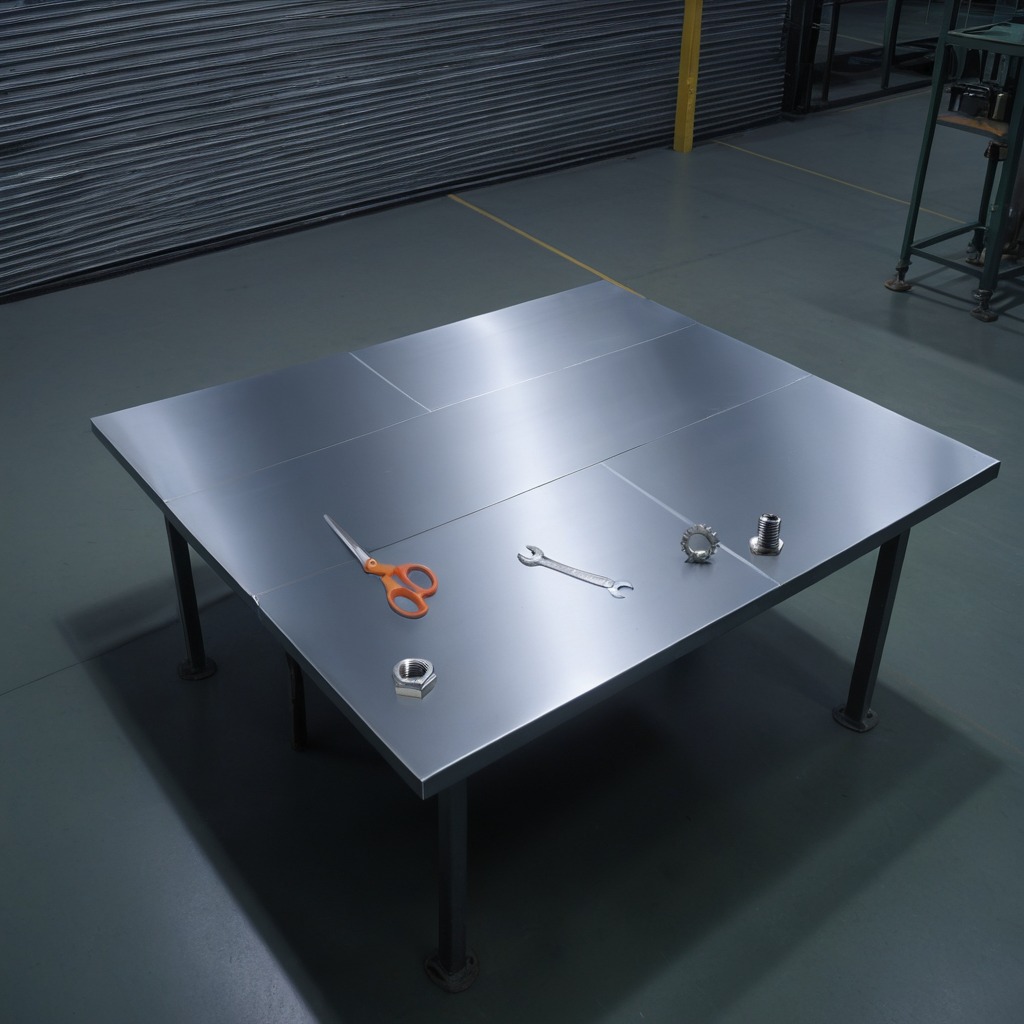
A steel gear with teeth, a metal machine screw, a metal nut, a pair of scissors, and a wrench are lying on the clean empty table in the evening.